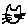
Label: cat